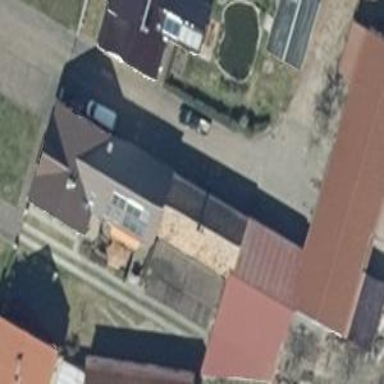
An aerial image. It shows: House with flat roof architecture. It has various building parts.